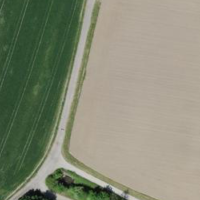
EUNIS habitat code: 52
Species observed at this site:
Milvus milvus
Falco tinnunculus